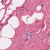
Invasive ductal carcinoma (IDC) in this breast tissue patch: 0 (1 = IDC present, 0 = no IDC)